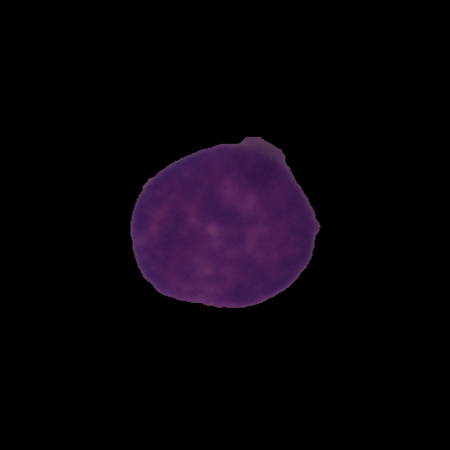
Label: cancer